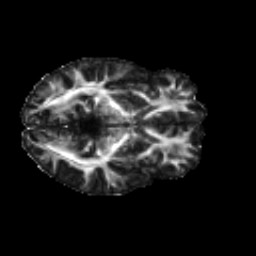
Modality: FA
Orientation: axial
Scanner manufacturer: siemens
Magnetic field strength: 3 T
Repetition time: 4.16 s
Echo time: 0.0806 s